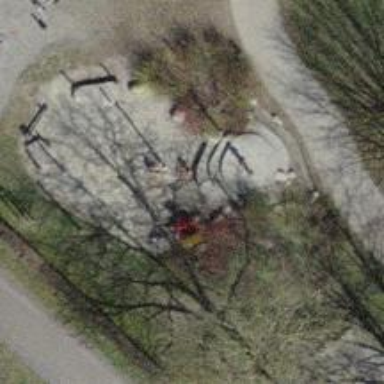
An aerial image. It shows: Playground with water pump.